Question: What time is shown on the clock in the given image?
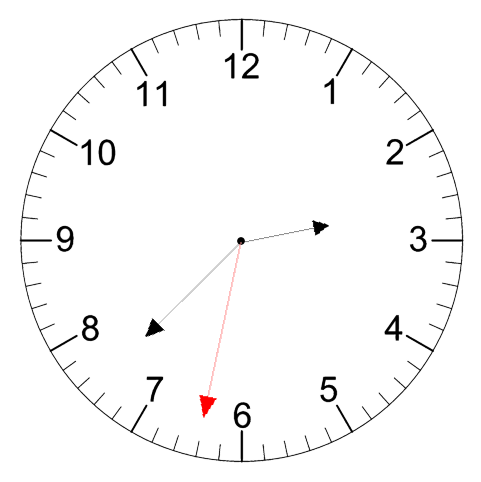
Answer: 02:37:32